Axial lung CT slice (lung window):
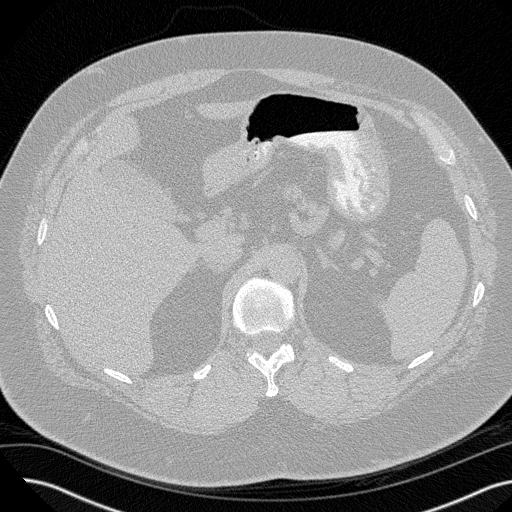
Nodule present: no